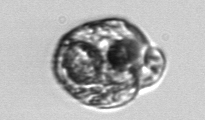
Label: Proterythropsis